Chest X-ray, AP view. Patient: 43 years old, sex F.
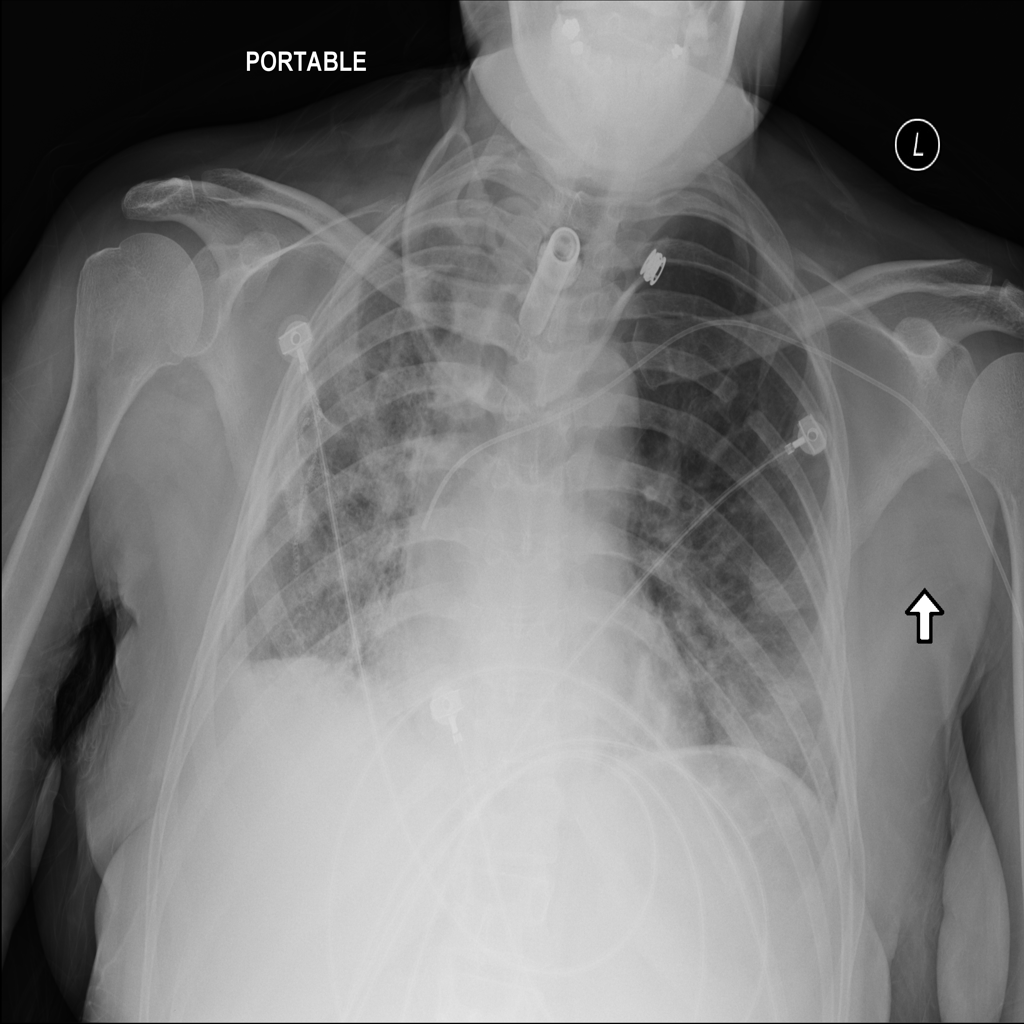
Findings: No Finding